Field crop: maize
Growth stage: 2
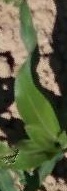
Species: maize